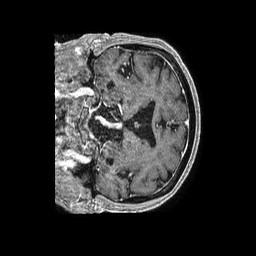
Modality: T1w
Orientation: coronal
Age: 77
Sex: female
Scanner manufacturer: philips
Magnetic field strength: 1.5 T
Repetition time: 0.007603 s
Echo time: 0.003455 s